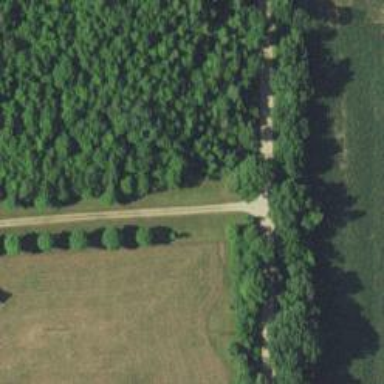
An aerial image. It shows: Driveway.